Interaction volume radius: 10 \u00c5
Interaction volume height: 20 \u00c5
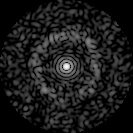
Disorder parameter: 0.8125